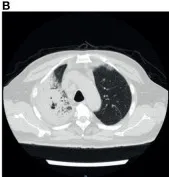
The variation of the tumor and inflammation in Chest CT. 2 weeks after immunotherapy: patchy shadows appeared around the tumor, and ,air holes occurred in the tumor.
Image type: radiology (ct)